The trace is the raw vibration amplitude of a rotating bearing as a function of time. Determine the bearing's health state. Answer with exactly one of: normal, inner_race, outer_race, ball.
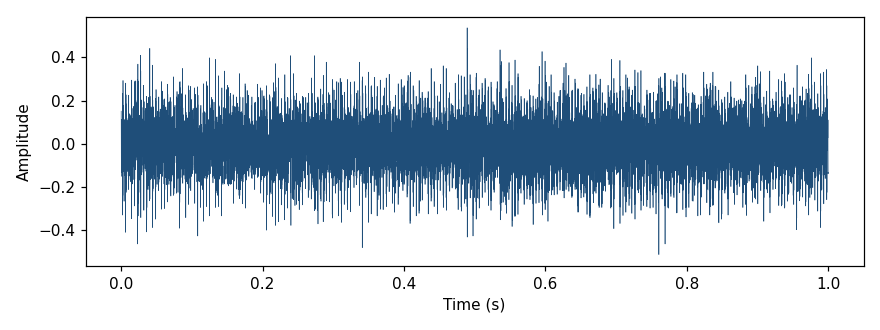
Answer: outer_race